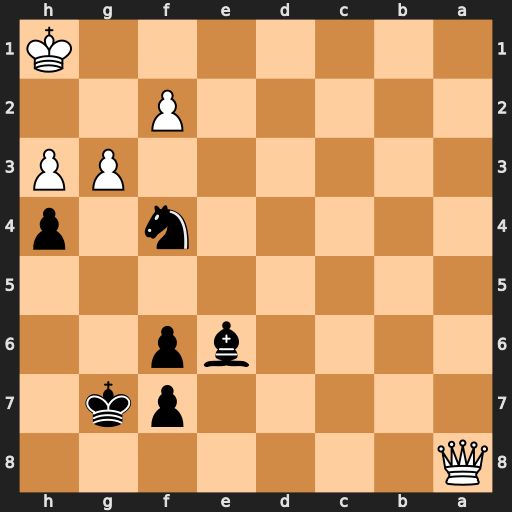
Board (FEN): Q7/5pk1/4bp2/8/5n1p/6PP/5P2/7K
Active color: b
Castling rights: -
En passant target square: -
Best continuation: Bd5+ Qxd5 Nxd5